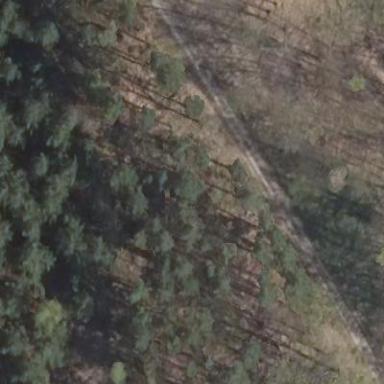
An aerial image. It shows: Forest area with mix of leaf types and cycles.